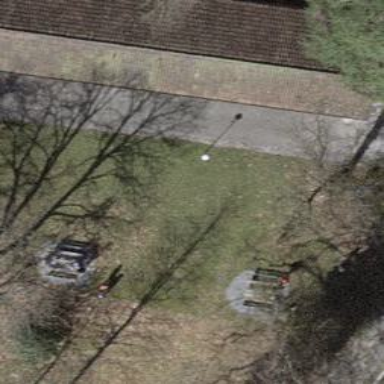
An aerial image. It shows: Picnic table located in leisure land area.